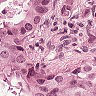
Metastatic tissue present: yes